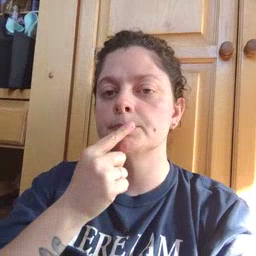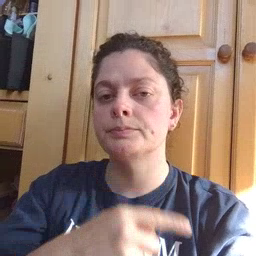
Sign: lips